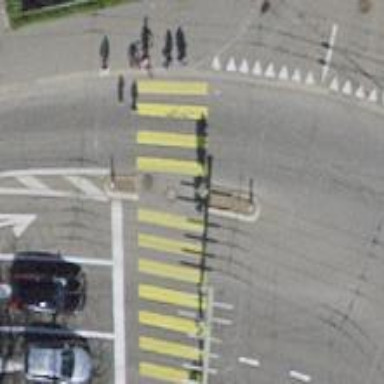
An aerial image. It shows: Primary highway with asphalt surface. It has trolley wires installed.